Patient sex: F
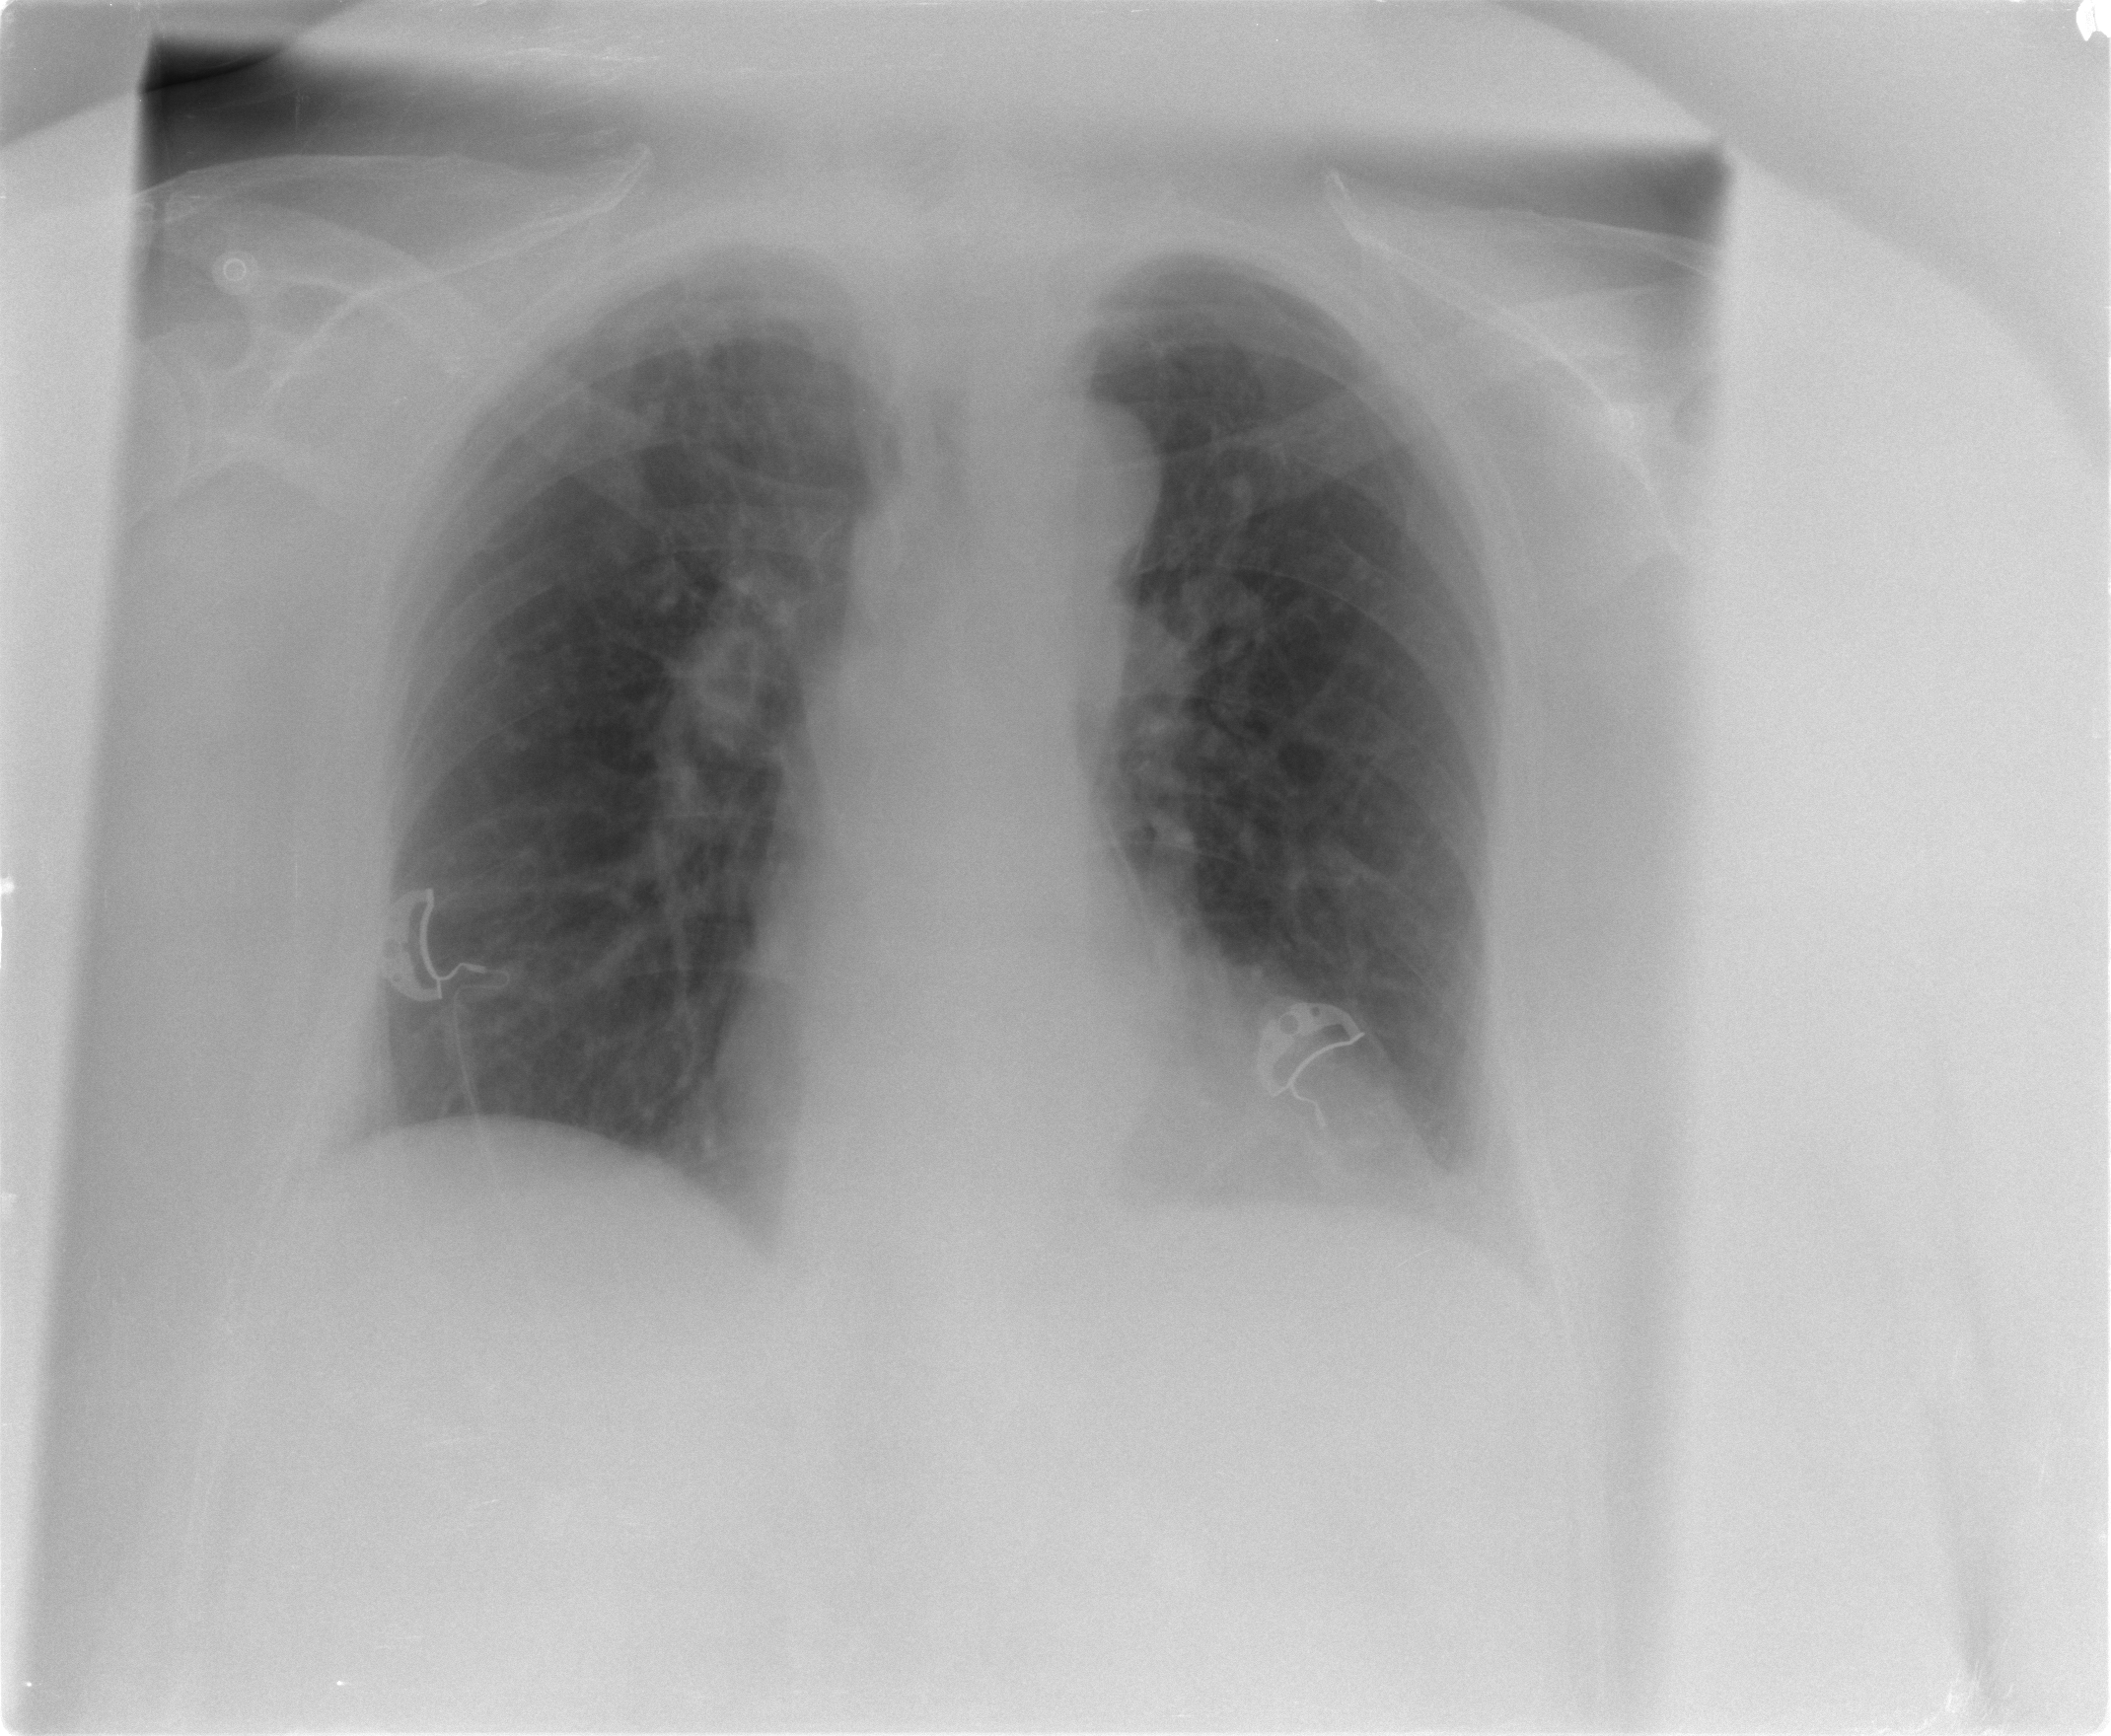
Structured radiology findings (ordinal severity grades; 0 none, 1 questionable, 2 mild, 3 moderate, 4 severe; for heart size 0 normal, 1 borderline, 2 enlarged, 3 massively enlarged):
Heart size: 2
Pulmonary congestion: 0
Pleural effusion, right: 0
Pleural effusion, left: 1
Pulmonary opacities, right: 0
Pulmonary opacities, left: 0
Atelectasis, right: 0
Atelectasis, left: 2